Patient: sex M, age 26
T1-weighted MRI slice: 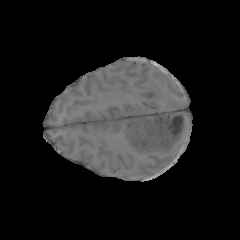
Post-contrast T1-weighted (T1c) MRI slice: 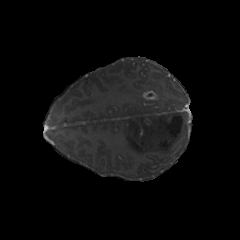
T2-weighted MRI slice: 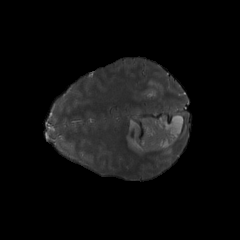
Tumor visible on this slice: yes
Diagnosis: Astrocytoma, IDH-mutant
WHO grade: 4